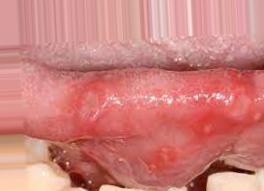
Condition: Mouth Ulcer